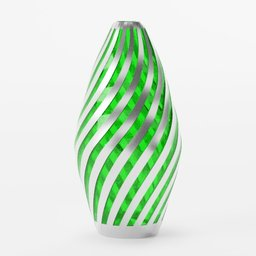
Label: decoration